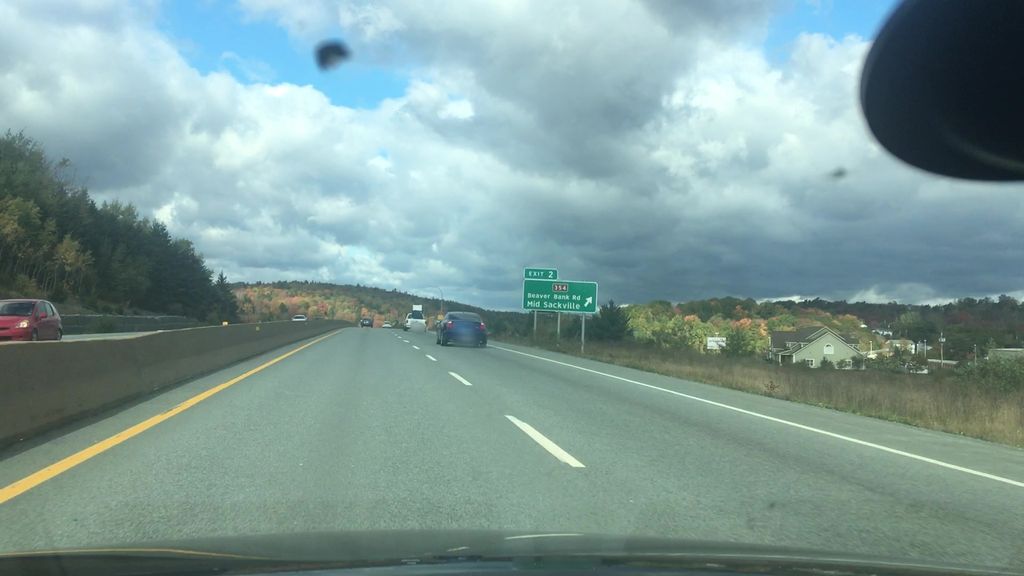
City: halifax